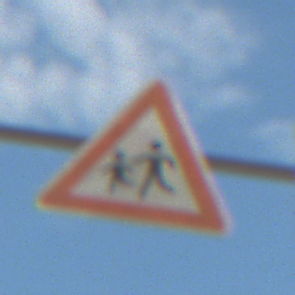
Verkehrszeichen: KinderRechts
Umgebung: Outdoor, Nature
Tageszeit: MorningAfternoon
Wetter: PartlyCloudy
Licht: Natural
Jahreszeit: NotSpecified
Kontrast: HighContrast